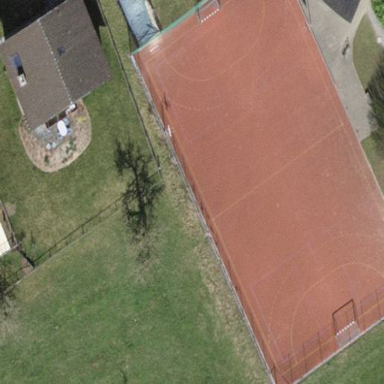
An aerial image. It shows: Multi-sport pitch with tartan surface for leisure activities.